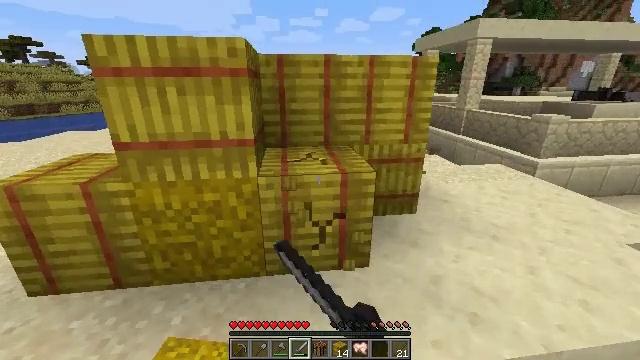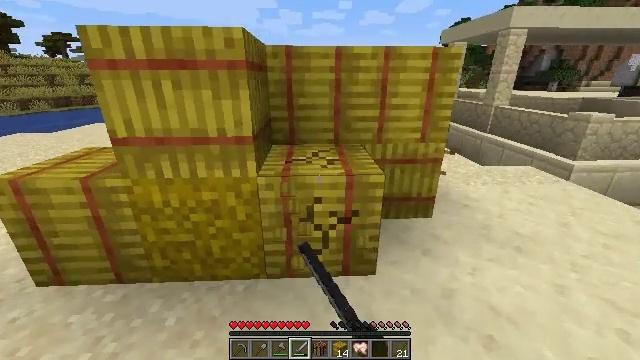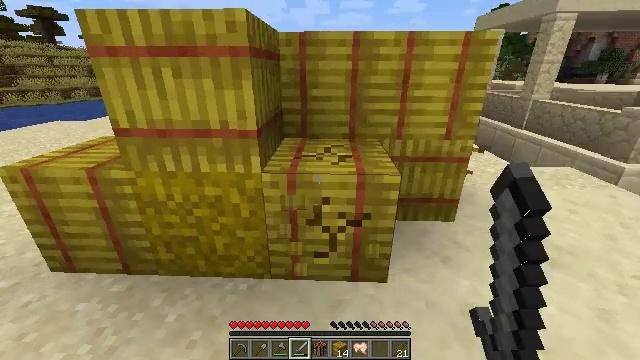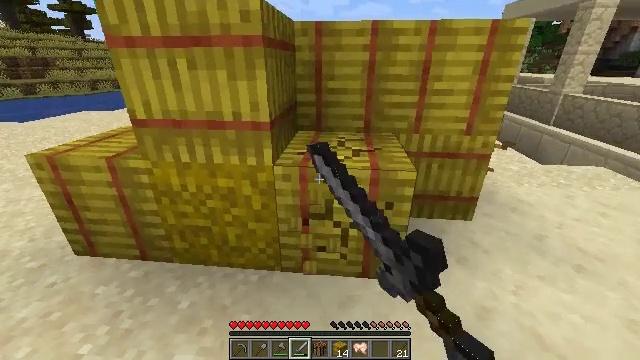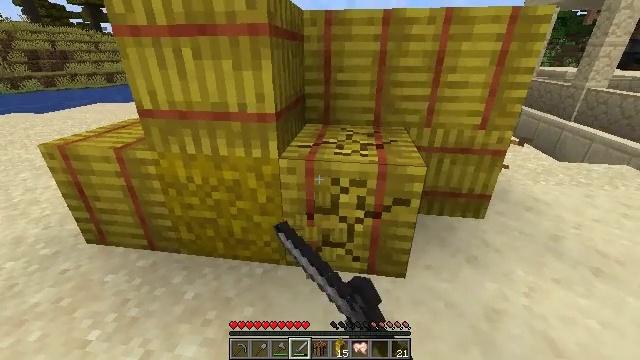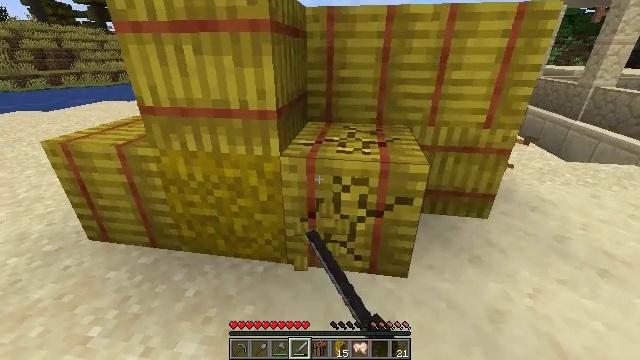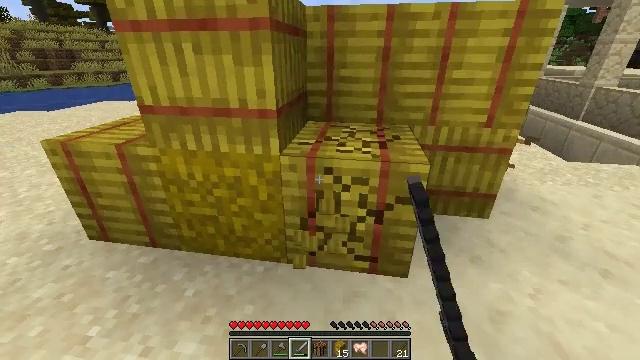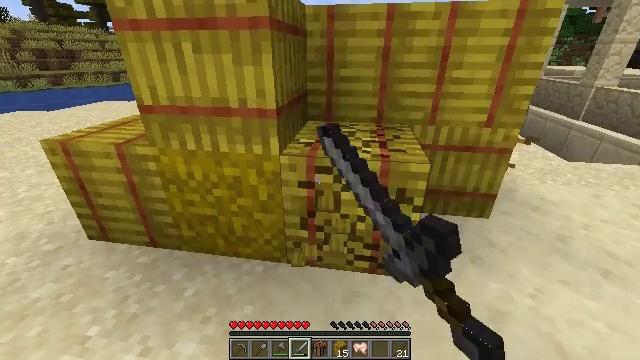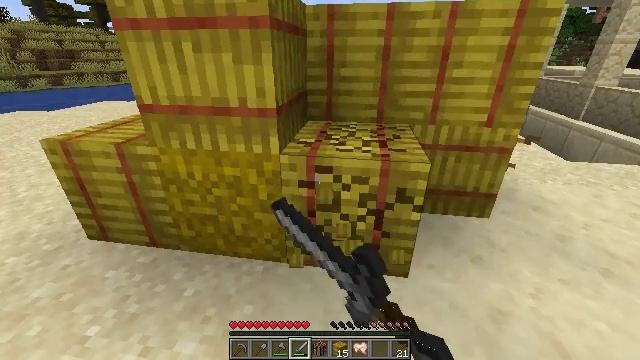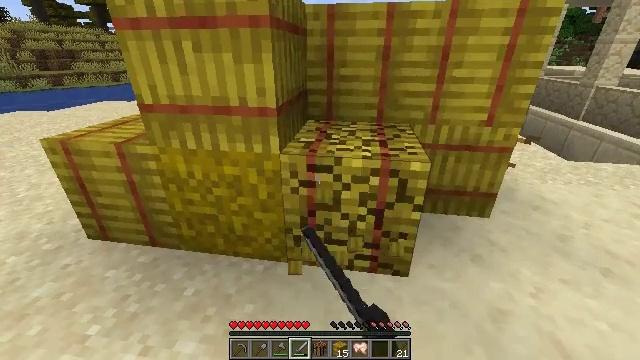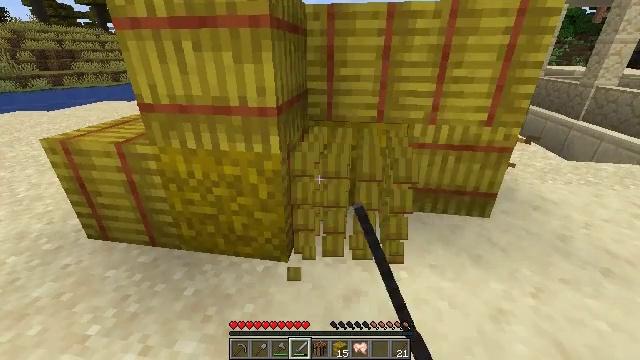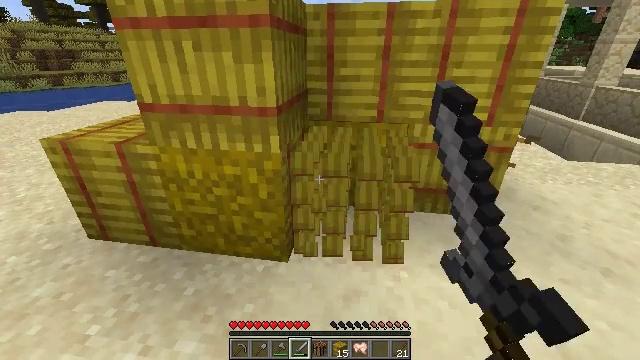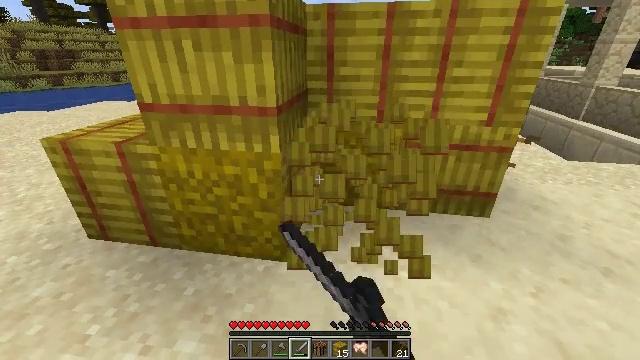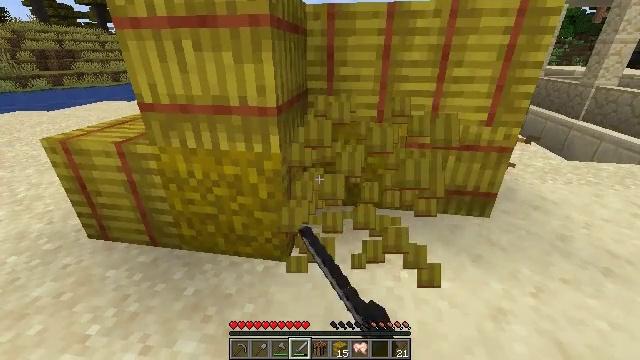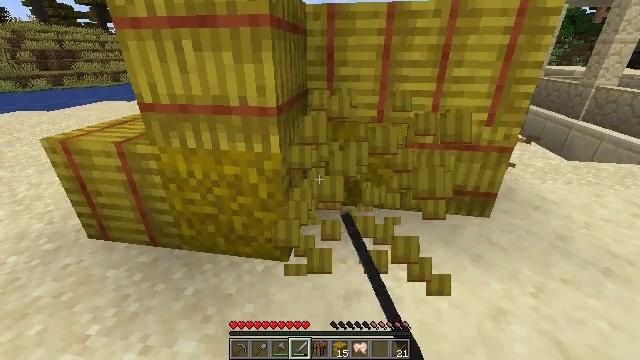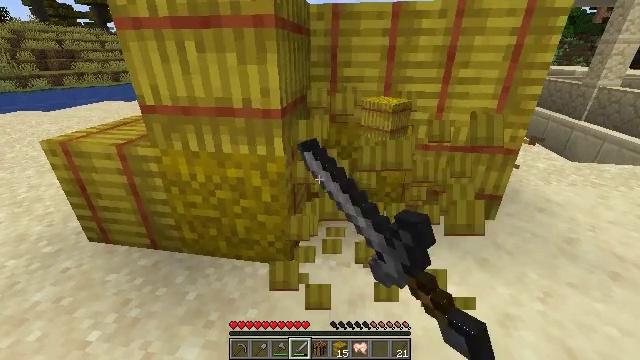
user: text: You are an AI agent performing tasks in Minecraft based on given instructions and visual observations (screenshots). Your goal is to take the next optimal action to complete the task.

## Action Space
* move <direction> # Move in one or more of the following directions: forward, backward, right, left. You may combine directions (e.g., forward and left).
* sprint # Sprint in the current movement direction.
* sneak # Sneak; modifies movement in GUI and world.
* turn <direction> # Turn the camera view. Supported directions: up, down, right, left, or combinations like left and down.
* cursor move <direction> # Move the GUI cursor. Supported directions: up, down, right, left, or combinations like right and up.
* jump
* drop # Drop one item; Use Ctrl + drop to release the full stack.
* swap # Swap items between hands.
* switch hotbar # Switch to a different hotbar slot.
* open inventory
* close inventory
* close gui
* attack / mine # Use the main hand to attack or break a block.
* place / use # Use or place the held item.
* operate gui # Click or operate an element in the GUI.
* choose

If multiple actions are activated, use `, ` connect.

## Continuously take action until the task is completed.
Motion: motion action
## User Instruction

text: Harvest hay blocks from the village.
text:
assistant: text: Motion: move forward, turn left and down, attack / mine
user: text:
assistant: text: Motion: turn left and down, attack / mine
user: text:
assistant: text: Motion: turn left and down, attack / mine
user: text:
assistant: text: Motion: turn left and down, attack / mine
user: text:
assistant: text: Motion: attack / mine
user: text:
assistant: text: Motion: attack / mine
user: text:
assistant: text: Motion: attack / mine
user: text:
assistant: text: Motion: attack / mine
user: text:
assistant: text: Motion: attack / mine
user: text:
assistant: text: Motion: attack / mine
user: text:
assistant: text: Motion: attack / mine
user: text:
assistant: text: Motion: attack / mine
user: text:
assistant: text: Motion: attack / mine
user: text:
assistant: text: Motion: attack / mine
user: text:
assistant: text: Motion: move forward and move left, attack / mine
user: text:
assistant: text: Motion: move forward and move left, attack / mine
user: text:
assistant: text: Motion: move forward and move left, attack / mine
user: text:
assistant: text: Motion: move forward and move left, turn up, attack / mine
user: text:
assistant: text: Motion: turn right and up, attack / mine
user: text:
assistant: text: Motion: turn right and up, attack / mine
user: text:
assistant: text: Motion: attack / mine
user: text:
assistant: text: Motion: attack / mine
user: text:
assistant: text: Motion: attack / mine
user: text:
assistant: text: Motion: attack / mine
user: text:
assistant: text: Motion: attack / mine
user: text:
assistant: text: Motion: attack / mine
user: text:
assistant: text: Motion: attack / mine
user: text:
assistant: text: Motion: attack / mine
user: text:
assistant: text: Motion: attack / mine
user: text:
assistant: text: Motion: attack / mine